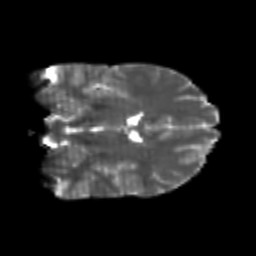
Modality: T2w
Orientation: coronal
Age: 21
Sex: male
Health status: healthy
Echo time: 0.074 s